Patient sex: F
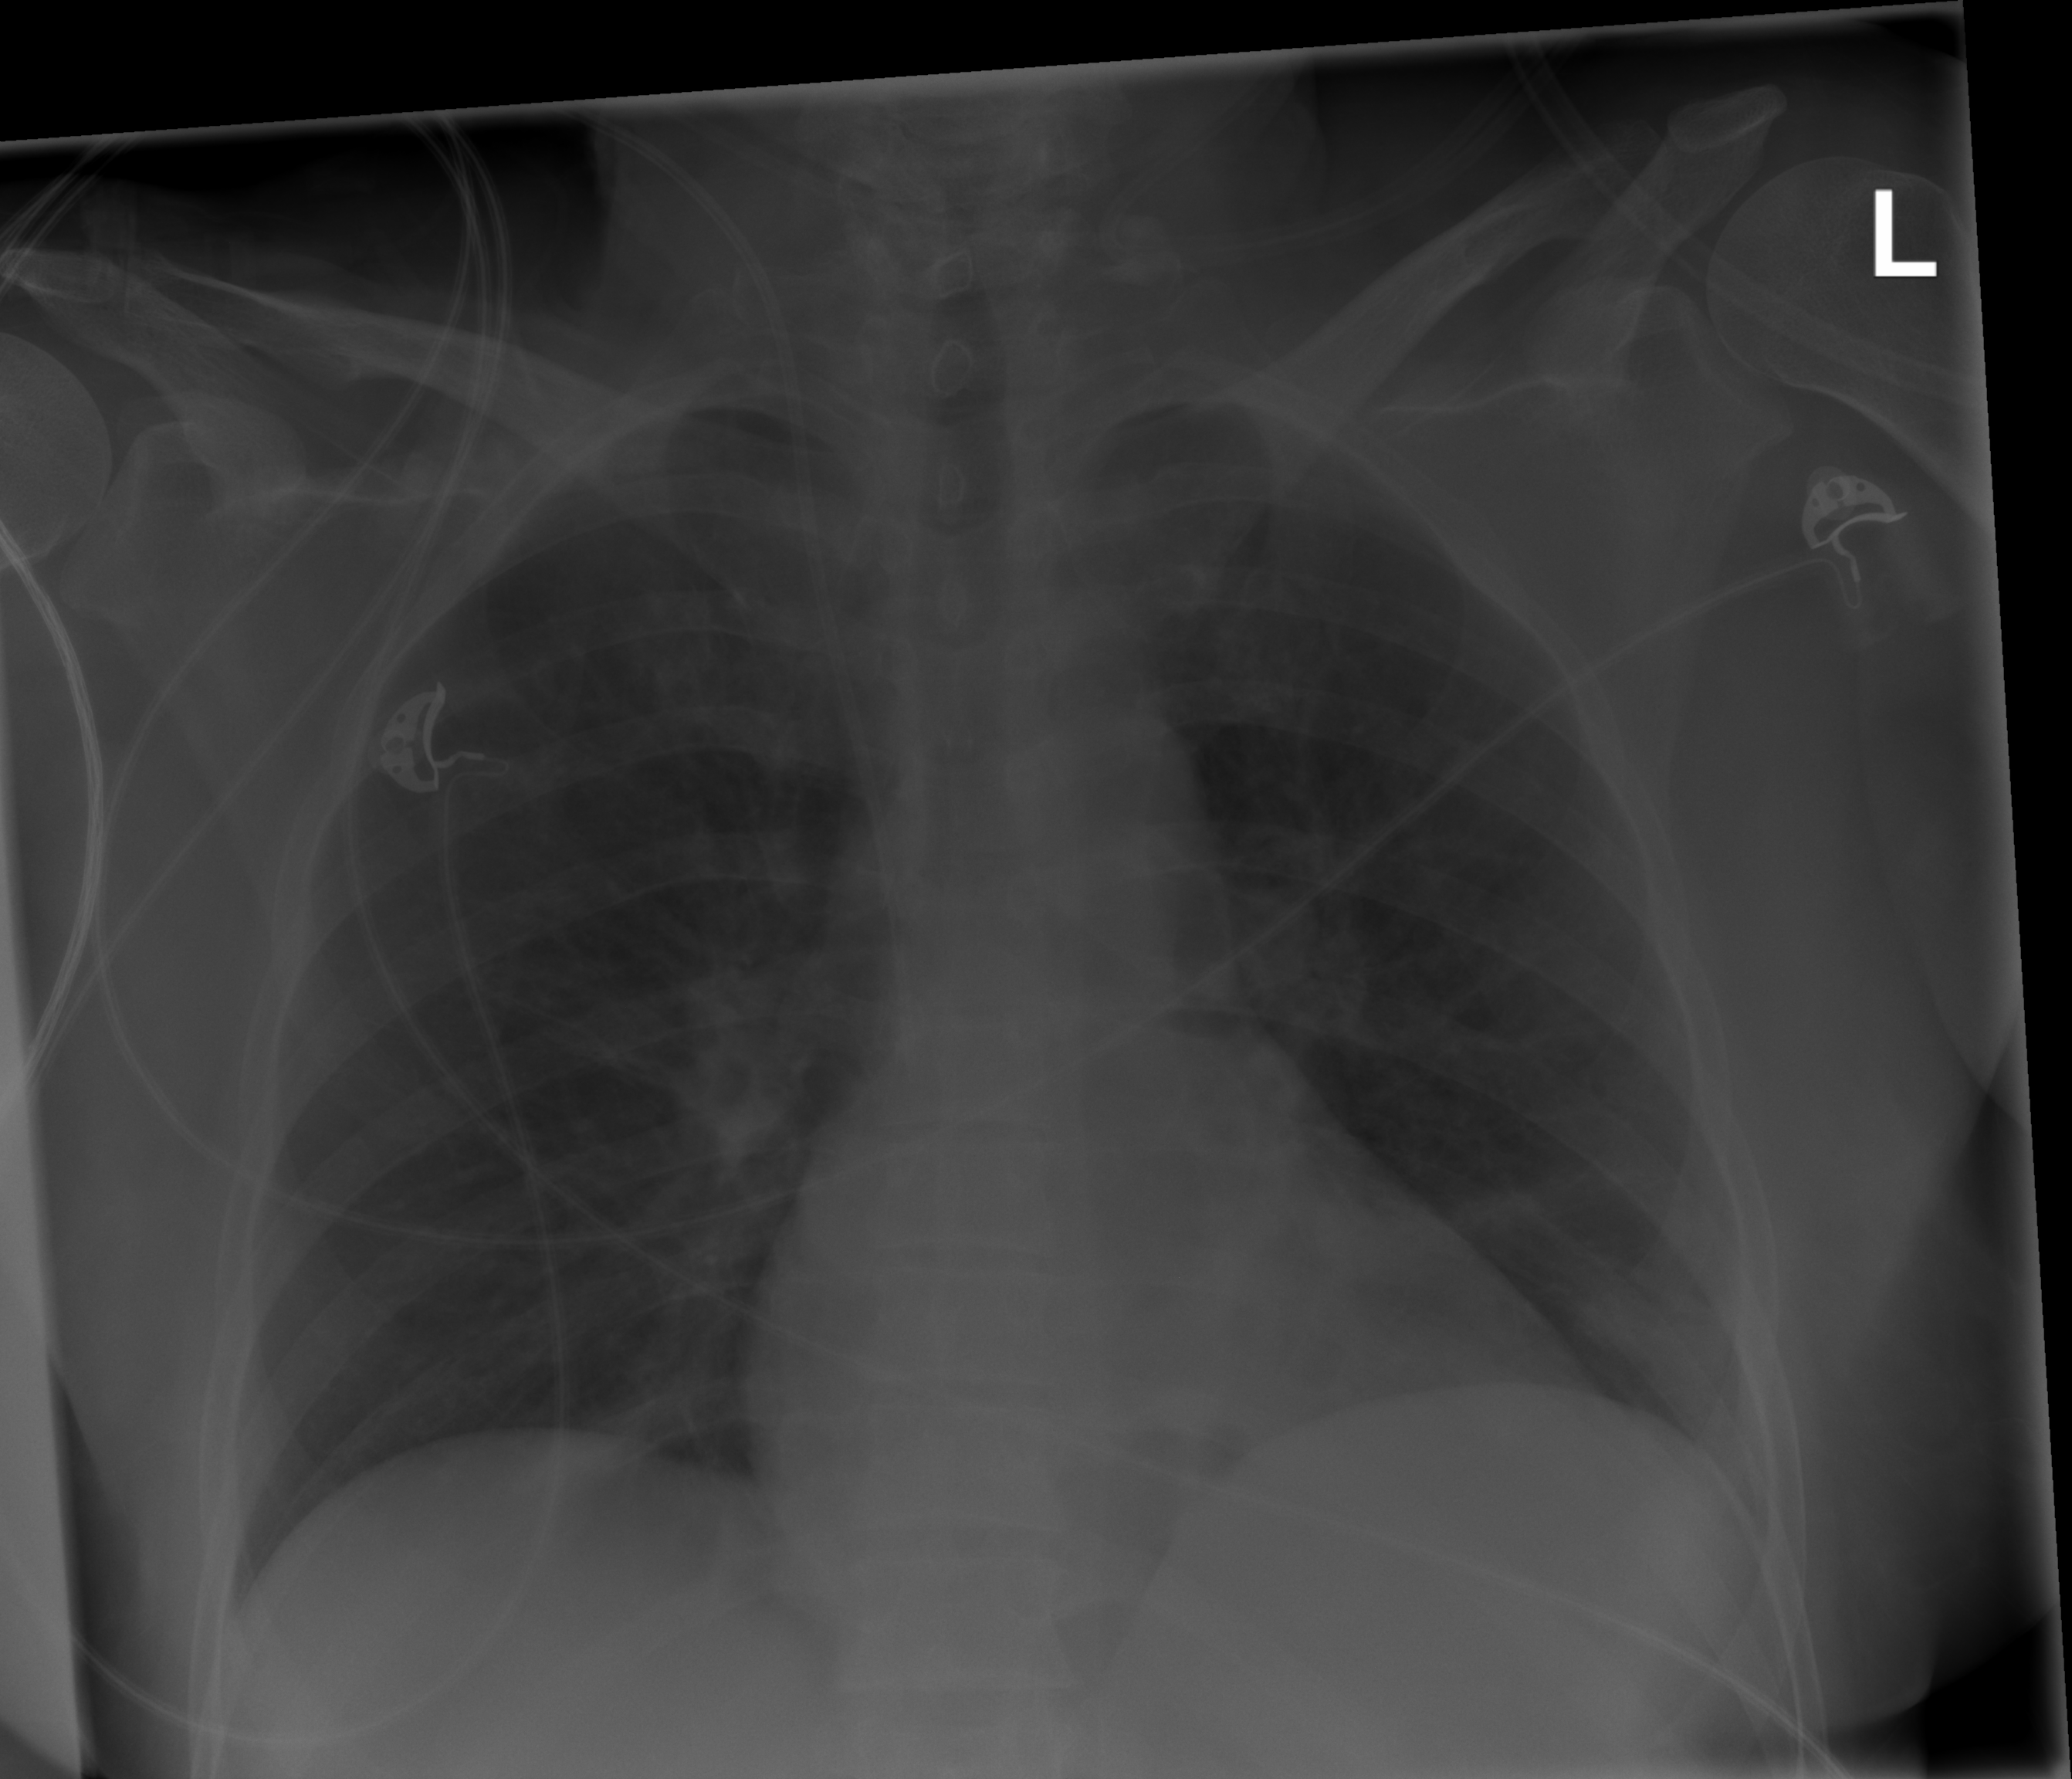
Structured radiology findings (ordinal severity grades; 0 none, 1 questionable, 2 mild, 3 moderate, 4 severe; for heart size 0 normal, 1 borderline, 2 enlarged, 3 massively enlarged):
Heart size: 1
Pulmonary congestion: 0
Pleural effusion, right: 0
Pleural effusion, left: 0
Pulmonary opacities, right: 0
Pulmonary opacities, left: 0
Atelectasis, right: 0
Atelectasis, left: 2